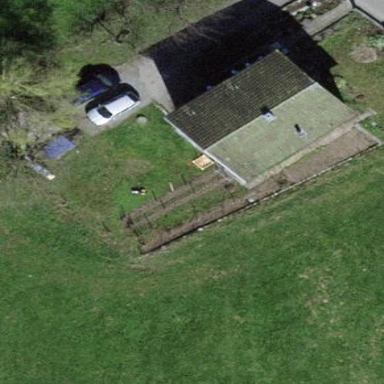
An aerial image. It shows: Simple and straightforward house.